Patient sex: F
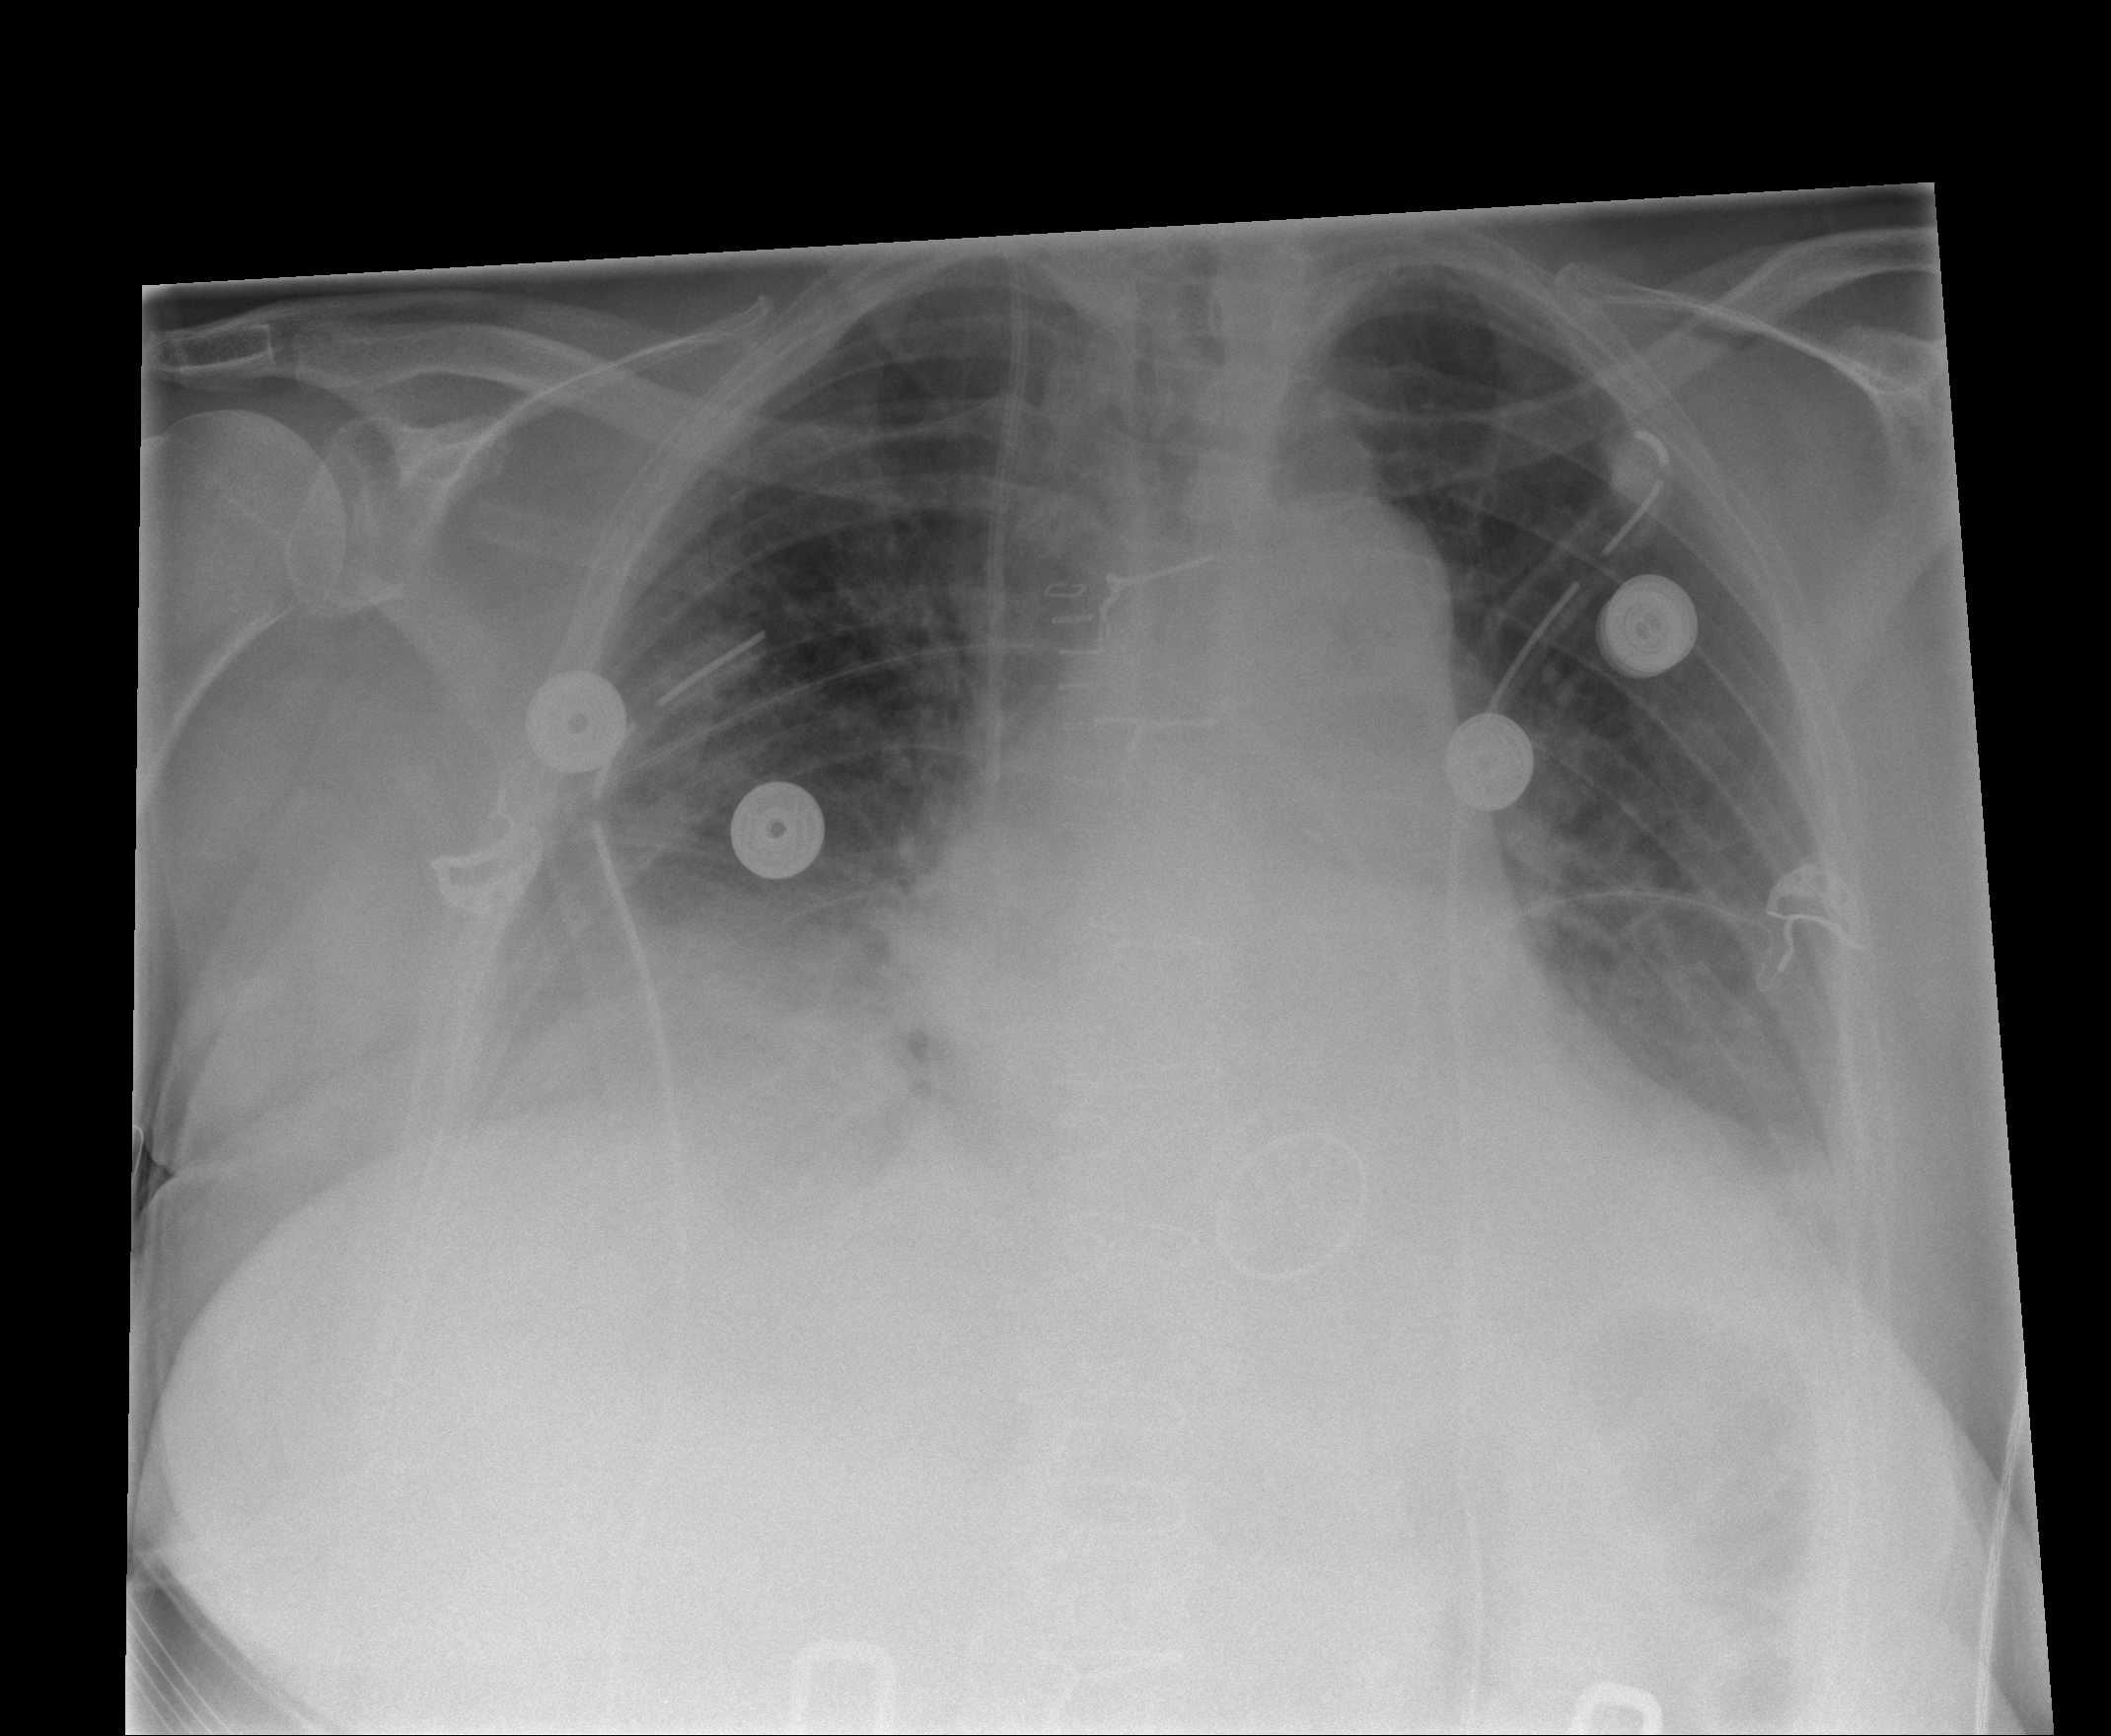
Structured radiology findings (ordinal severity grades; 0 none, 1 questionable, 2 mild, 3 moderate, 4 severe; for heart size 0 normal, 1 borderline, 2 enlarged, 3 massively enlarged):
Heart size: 0
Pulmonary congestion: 0
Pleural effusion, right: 2
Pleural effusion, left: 0
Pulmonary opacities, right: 0
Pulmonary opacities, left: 0
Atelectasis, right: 2
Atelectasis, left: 0